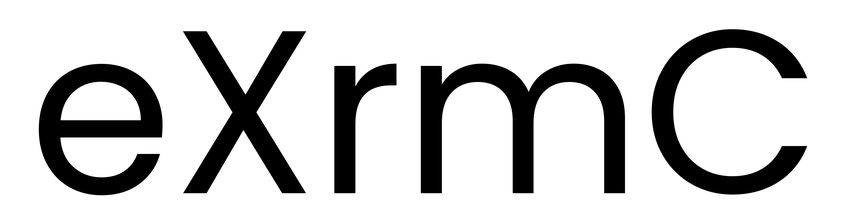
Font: Poppins-Regular